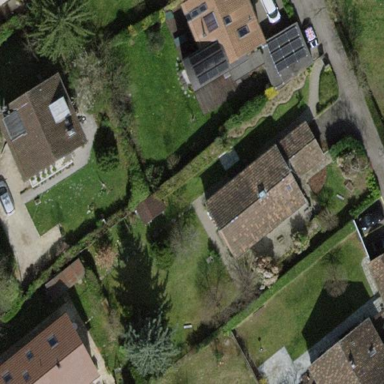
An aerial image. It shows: Garden enclosed by fence.